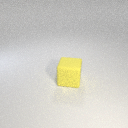
large yellow rubber cube